Field crop: tomato
Growth stage: 1
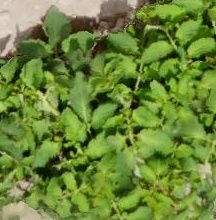
Species: tomato